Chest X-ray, AP view. Patient: 43 years old, sex F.
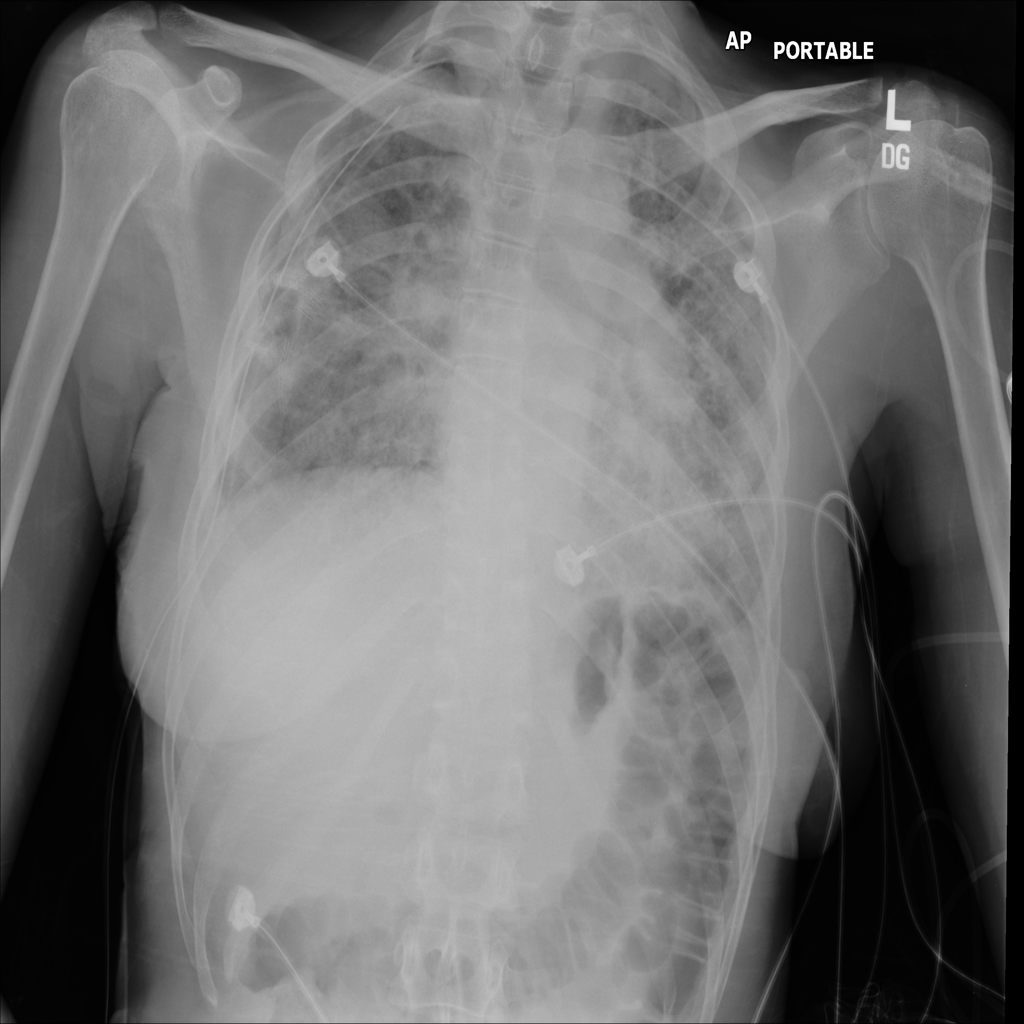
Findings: No Finding